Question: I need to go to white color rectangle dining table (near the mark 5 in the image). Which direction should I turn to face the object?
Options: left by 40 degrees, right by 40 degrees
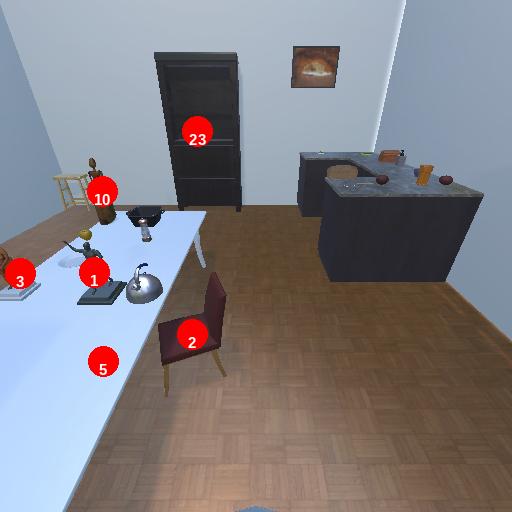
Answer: left by 40 degrees